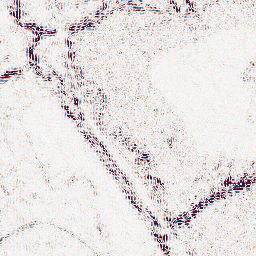
Category: wavelet
Decomposition family: wavelet_biorthogonal
Decomposition parameters: wavelet: bior3.5
level: 2
Upsampling method: quadratic
Upsampling parameters: scale: 4
Upsampling scale: 4